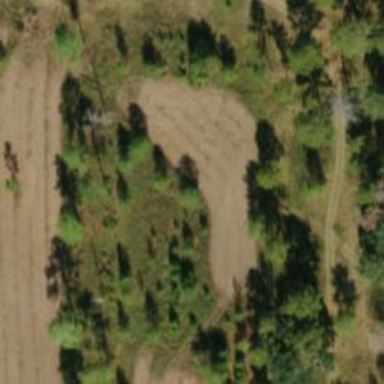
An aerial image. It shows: Orchard.